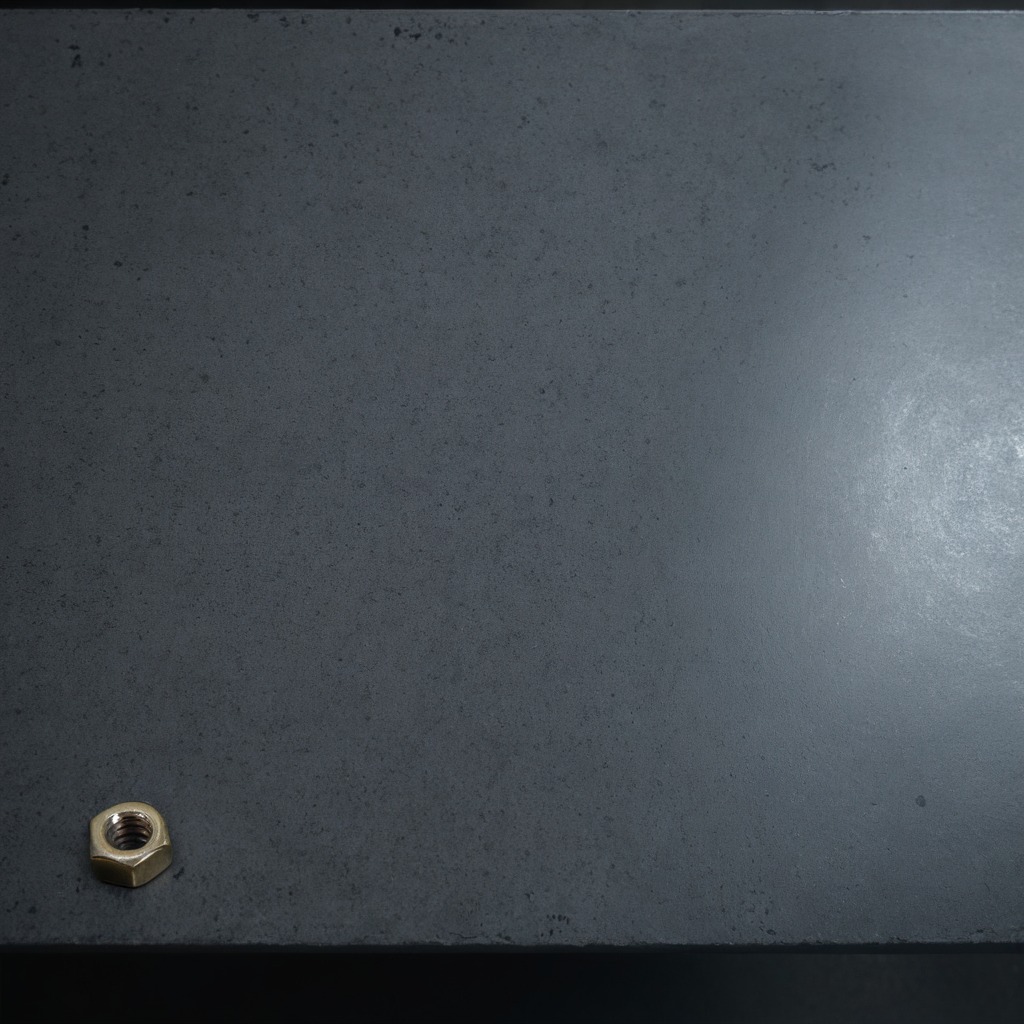
A metal nut is lying on a clean granite table inside a workshop at night dim ambient light soft shadows worn but